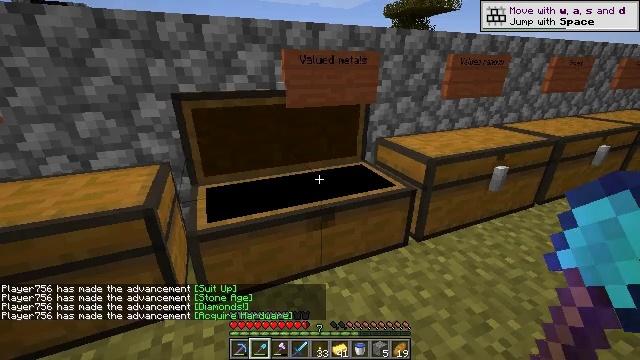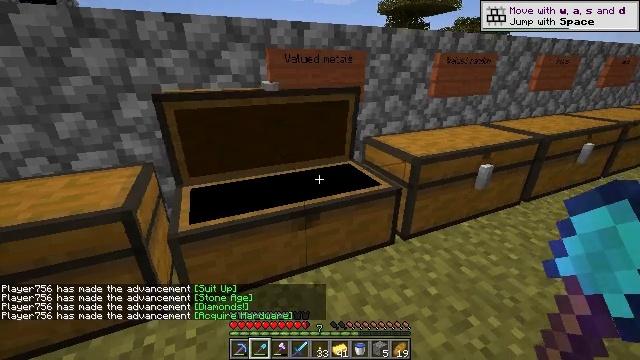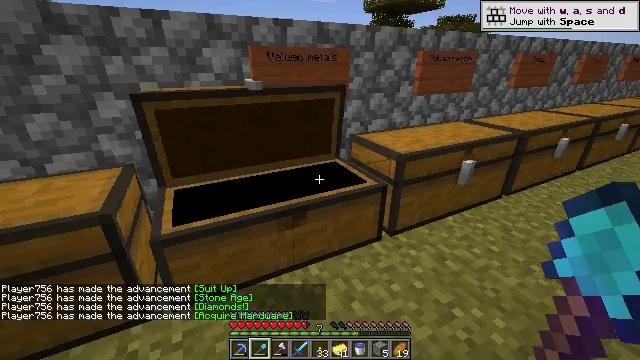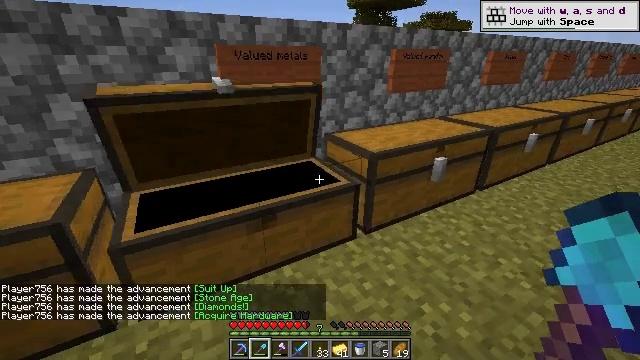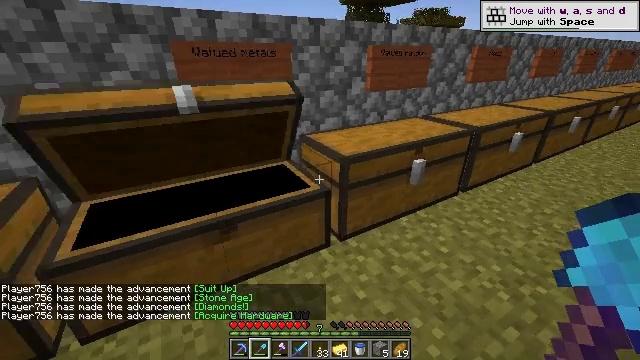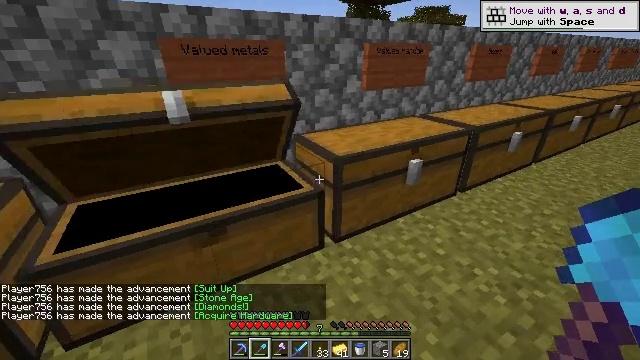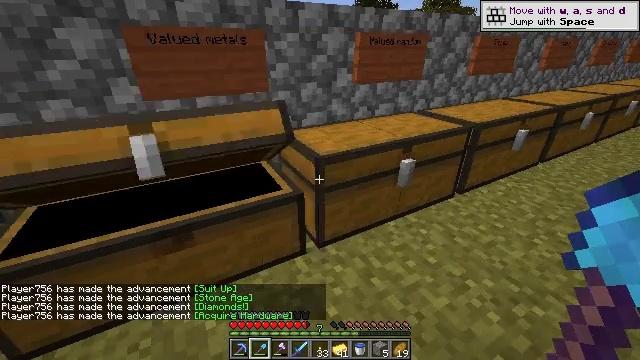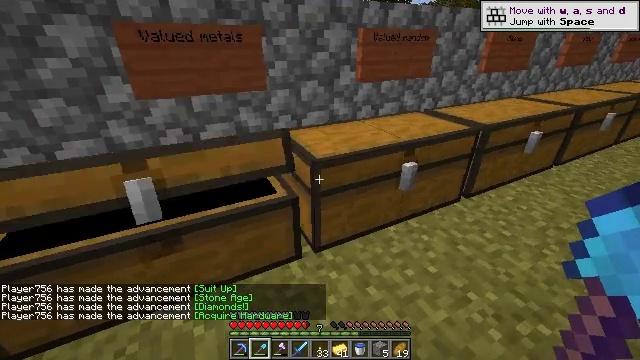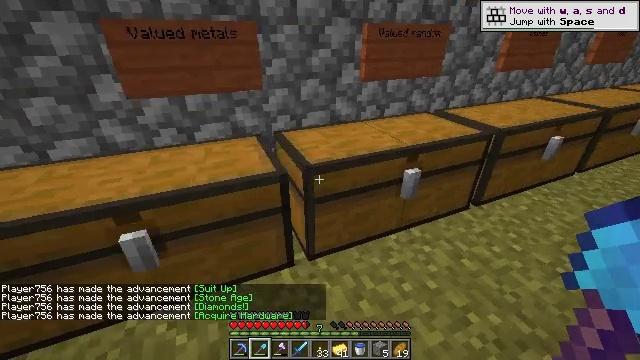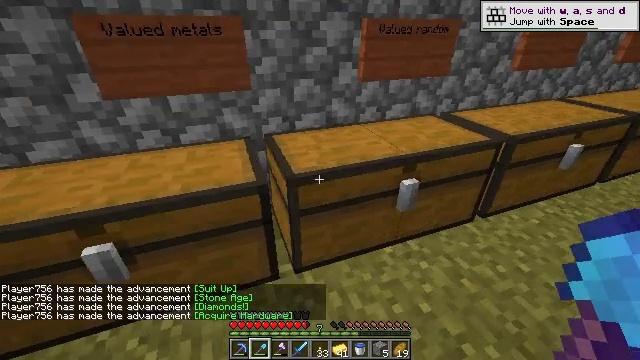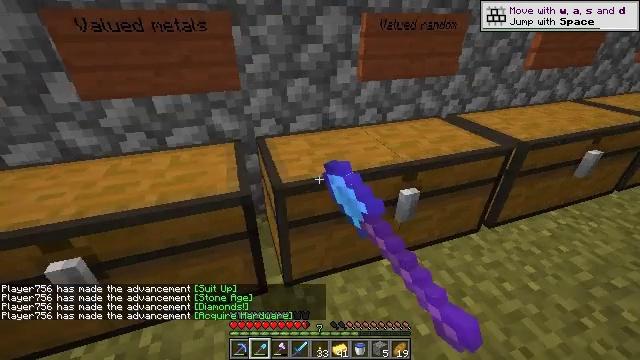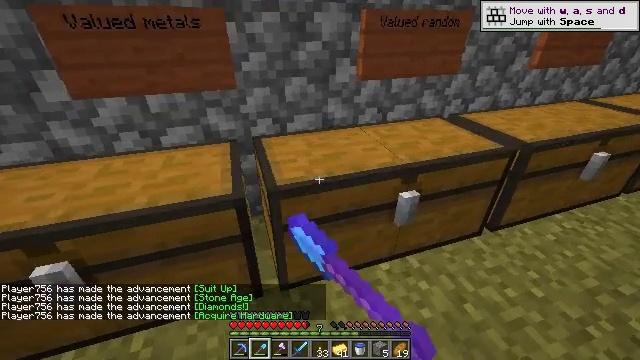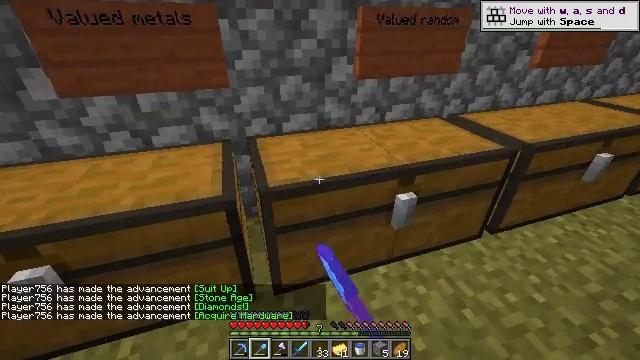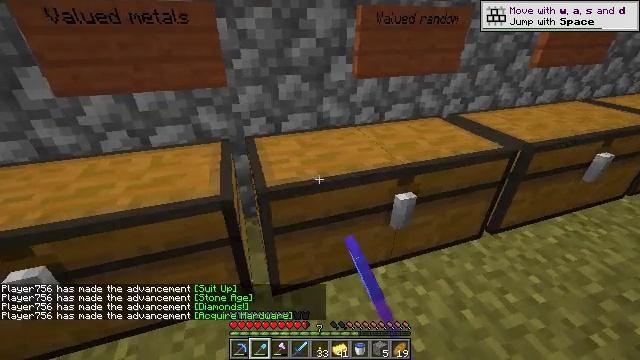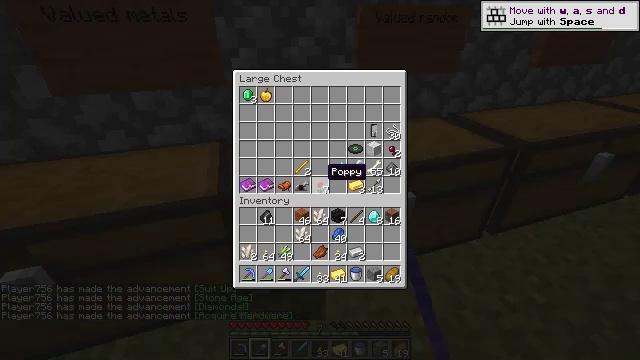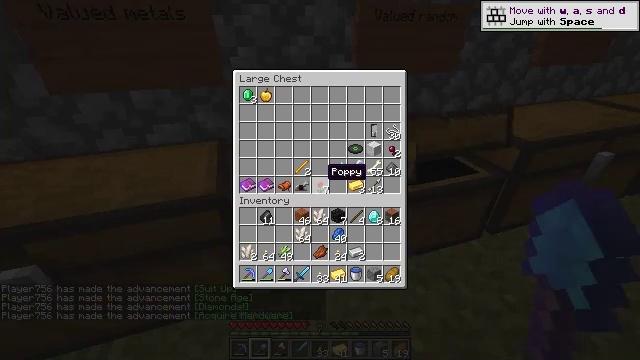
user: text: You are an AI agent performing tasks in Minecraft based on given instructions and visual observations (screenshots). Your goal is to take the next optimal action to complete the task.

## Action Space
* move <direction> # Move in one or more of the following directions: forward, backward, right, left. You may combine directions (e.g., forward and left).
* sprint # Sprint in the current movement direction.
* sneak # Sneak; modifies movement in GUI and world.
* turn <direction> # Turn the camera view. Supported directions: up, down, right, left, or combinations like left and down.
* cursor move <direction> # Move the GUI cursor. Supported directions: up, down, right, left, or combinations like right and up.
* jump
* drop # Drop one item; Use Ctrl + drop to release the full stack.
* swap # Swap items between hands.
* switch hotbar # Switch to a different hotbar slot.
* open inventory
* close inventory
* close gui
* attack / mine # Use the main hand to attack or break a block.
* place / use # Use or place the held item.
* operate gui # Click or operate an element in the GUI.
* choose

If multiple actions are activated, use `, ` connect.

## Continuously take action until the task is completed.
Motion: motion action
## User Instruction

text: Convert one blaze rod into blaze powder.
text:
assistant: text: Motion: move right
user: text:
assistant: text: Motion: move right, turn right
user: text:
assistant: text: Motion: move forward and move right, turn right
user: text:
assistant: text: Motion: move forward and move right, turn right
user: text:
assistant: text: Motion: move forward and move right
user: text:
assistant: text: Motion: move forward and move right, turn left and down
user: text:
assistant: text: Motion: move forward and move right, turn left
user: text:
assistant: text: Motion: move forward and move right, turn left and down
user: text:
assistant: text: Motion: move forward, turn left and down, use / place
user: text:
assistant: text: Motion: turn left, use / place
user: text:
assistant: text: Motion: use / place
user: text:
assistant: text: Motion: use / place
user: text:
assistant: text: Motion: no_op
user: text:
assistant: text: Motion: open gui
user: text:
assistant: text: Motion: no_op
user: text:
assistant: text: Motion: no_op
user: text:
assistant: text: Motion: no_op
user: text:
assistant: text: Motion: no_op
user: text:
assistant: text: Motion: no_op
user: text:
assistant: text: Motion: no_op
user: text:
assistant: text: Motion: no_op
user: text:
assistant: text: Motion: no_op
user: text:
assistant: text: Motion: no_op
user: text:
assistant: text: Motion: no_op
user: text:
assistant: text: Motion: no_op
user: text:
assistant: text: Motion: no_op
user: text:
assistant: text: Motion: no_op
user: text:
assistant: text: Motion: cursor move left
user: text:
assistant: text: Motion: cursor move left
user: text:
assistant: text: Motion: no_op